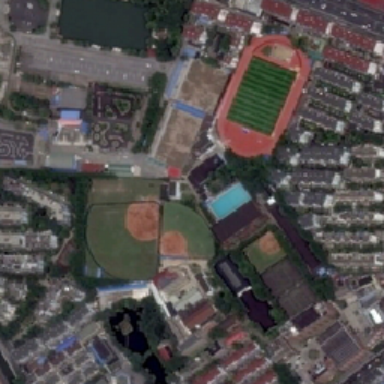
Many buildings and green trees are at school and playground in two baseball fields .